Field crop: tomato
Growth stage: 2
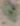
Species: solanum